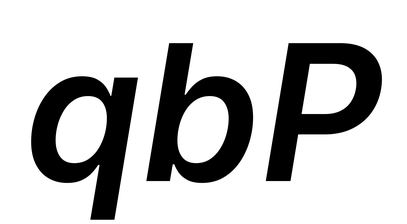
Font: Inter-Italic_SemiBold_Italic